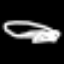
Label: frog